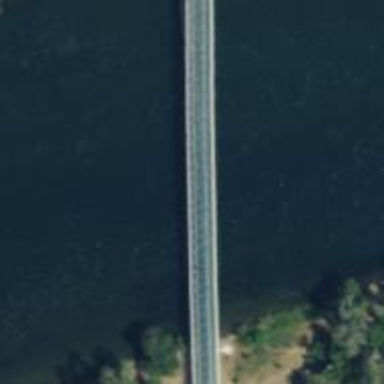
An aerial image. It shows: Footway crossing cable-stayed bridge.